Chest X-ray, PA view. Patient: 14 years old, sex M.
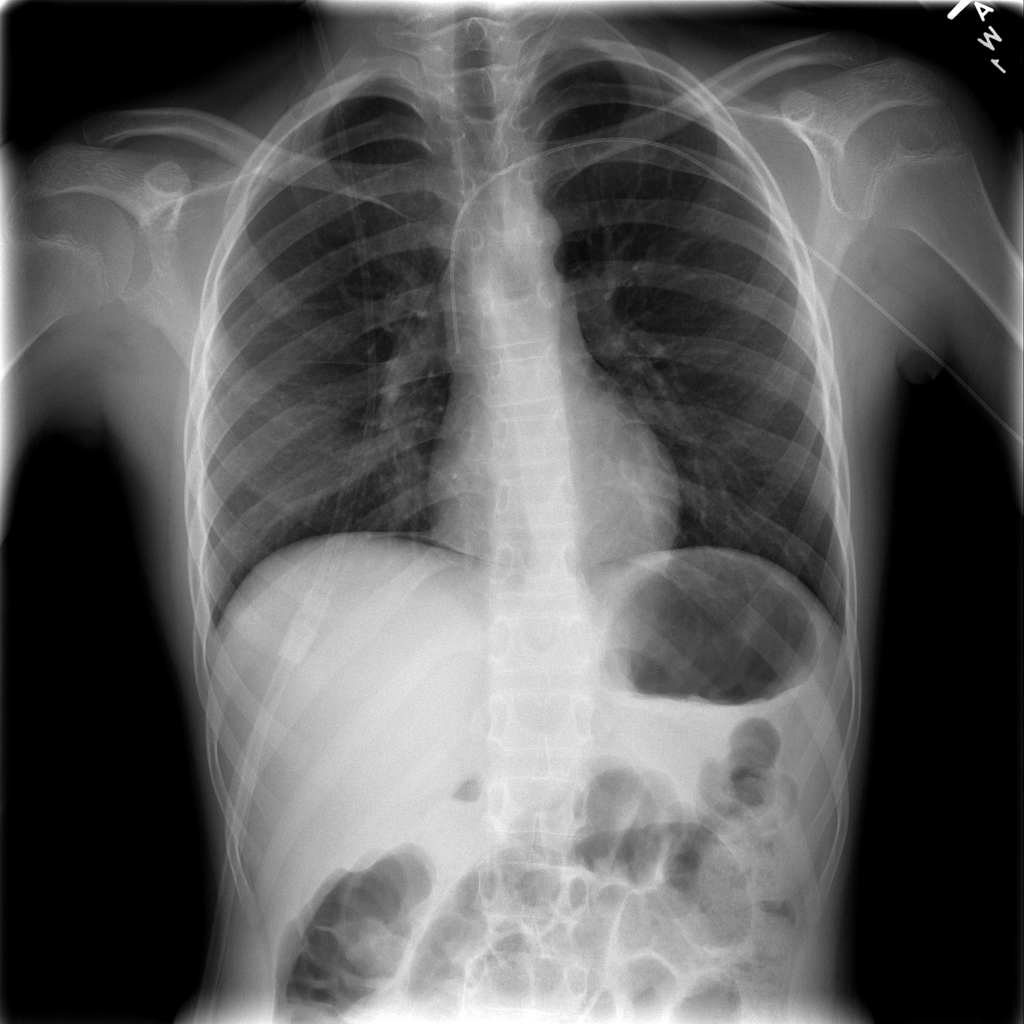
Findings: No Finding